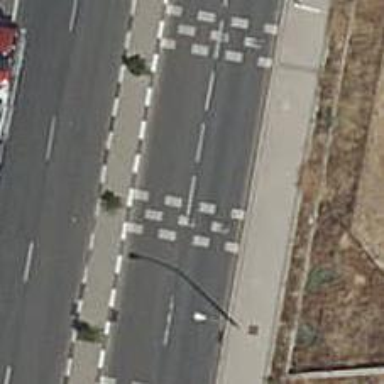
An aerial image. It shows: Rumble strip for traffic calming.